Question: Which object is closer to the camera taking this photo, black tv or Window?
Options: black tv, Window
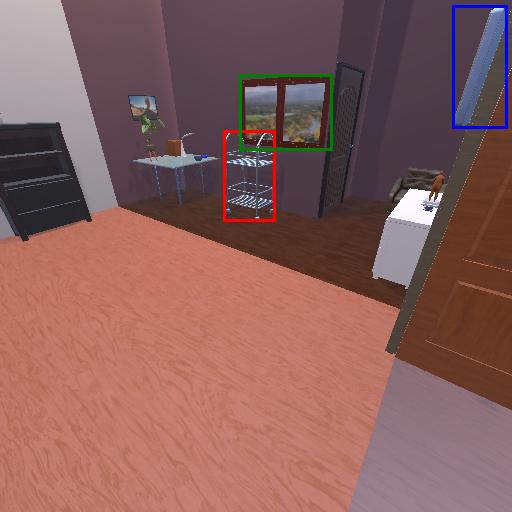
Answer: black tv